Question: I am calling in an edit command in mvc on kendo grid
'''
columns.Command(command =>
{
command.Edit();
// command.Destroy().HtmlAttributes(new { @class = "onboard-delete " });
})
'''
It renders a button and an icon. How can I change the way this command looks. I'd like it to just be an icon.

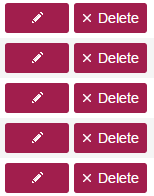
Answer: Please try with the beloe code snippet.
'''
<style>
.k-grid-edit .k-icon, .k-grid-update .k-icon, .k-grid-cancel .k-icon {
margin: 0px !important;
}
.k-grid-edit {
background-color: transparent !important;
border: medium none !important;
margin: 0 !important;
min-width: 0 !important;
}
</style>
@(Html.Kendo().Grid<MvcApplication1.Models.TestModel>()
.Name("LightsGrid")
.Columns(col =>
{
col.Bound(x => x.ID);
col.Command(command =>
{
command.Edit()
.Text(" ")
.UpdateText(" ")
.CancelText(" ");
});
})
.ToolBar(toolbar => toolbar.Create())
.Editable()
.DataSource(dataSource => dataSource
.Ajax()
.Model(model => model.Id(x => x.ID))
.Read(read => read.Action("GetData", "Home"))
.Create(create => create.Action("CreateData", "Home"))
.Update(update => update.Action("UpdateData", "Home"))
.Destroy(destroy => destroy.Action("DestroyData", "Home"))
)
)
'''